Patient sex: F
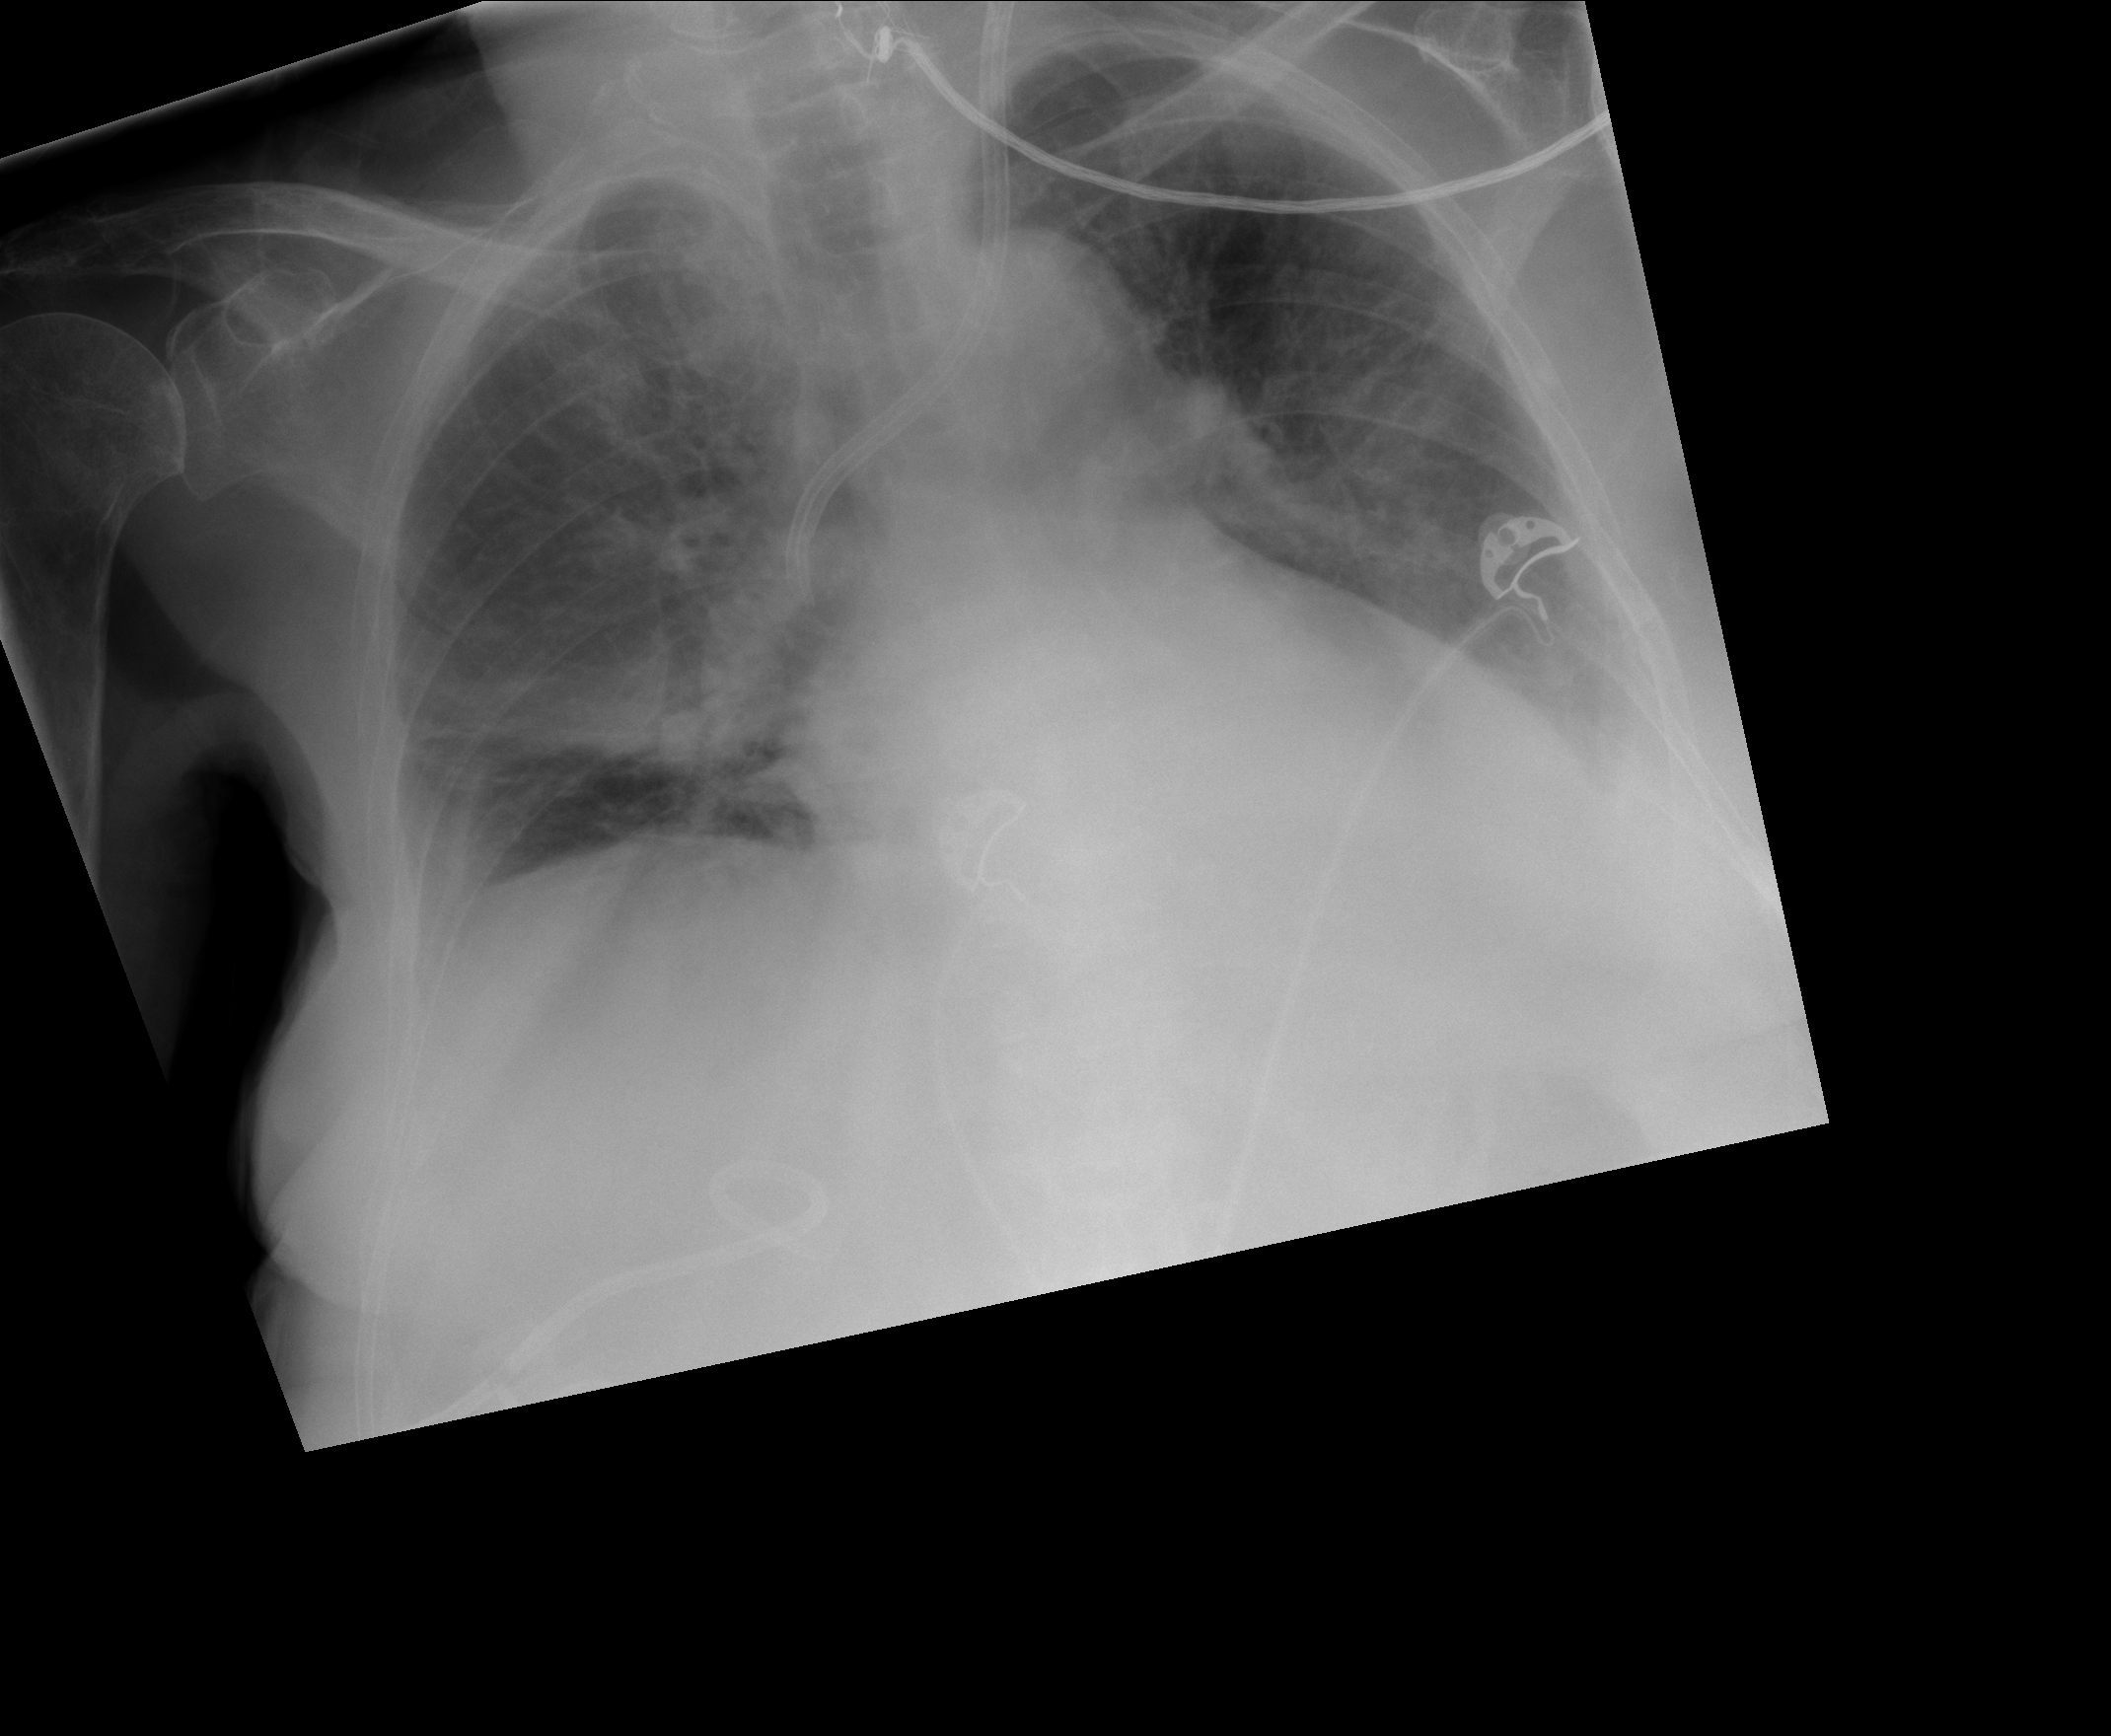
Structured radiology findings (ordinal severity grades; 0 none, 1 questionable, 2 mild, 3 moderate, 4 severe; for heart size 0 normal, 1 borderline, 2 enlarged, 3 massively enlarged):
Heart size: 0
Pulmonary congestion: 0
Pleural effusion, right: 2
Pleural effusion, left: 2
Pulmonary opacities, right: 0
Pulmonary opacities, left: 0
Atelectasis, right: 2
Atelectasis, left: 2